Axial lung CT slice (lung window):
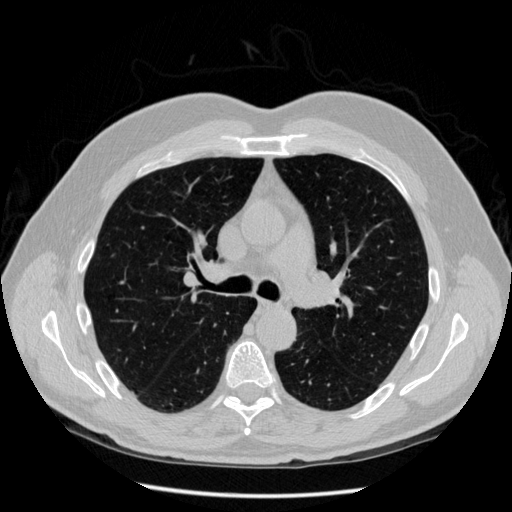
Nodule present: no